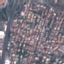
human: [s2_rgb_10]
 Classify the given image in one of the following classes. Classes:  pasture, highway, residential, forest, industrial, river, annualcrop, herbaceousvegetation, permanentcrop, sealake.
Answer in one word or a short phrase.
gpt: Residential